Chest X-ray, AP view. Patient: 24 years old, sex F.
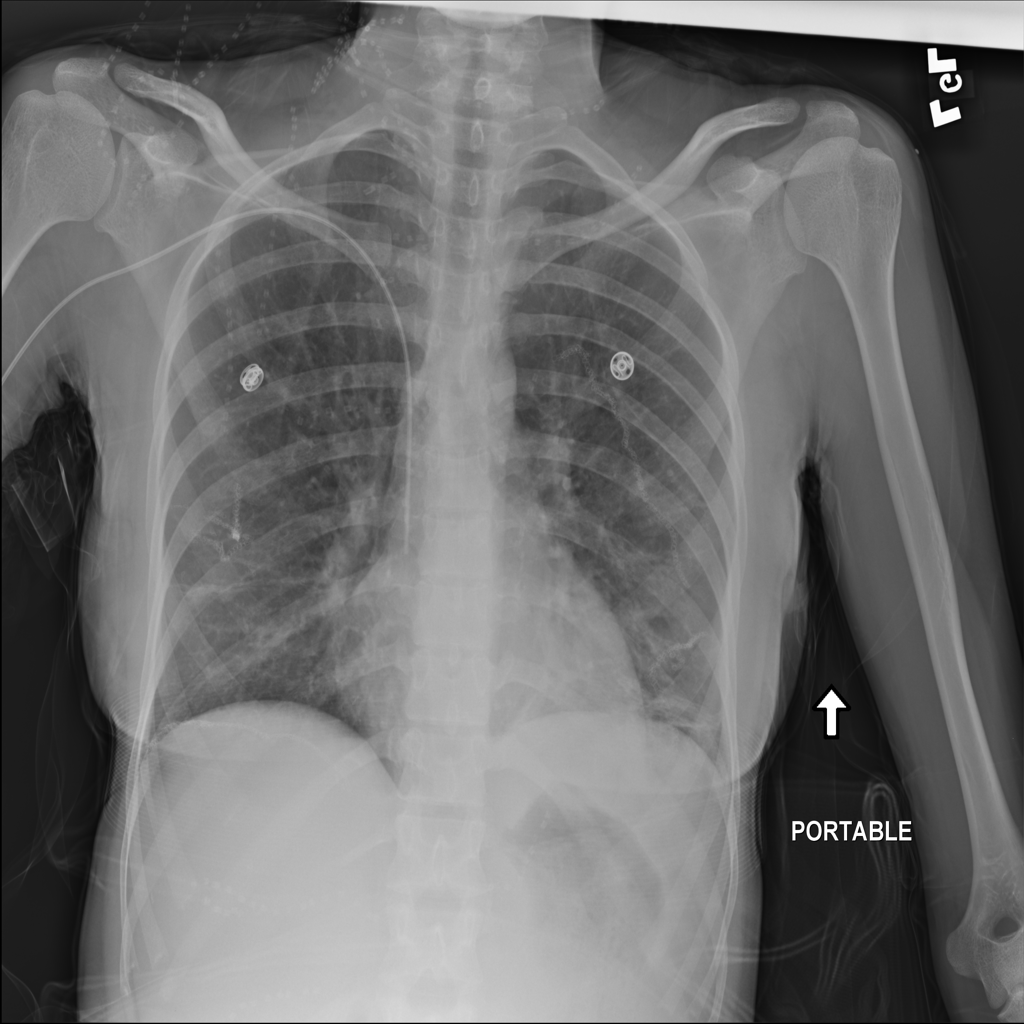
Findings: Atelectasis